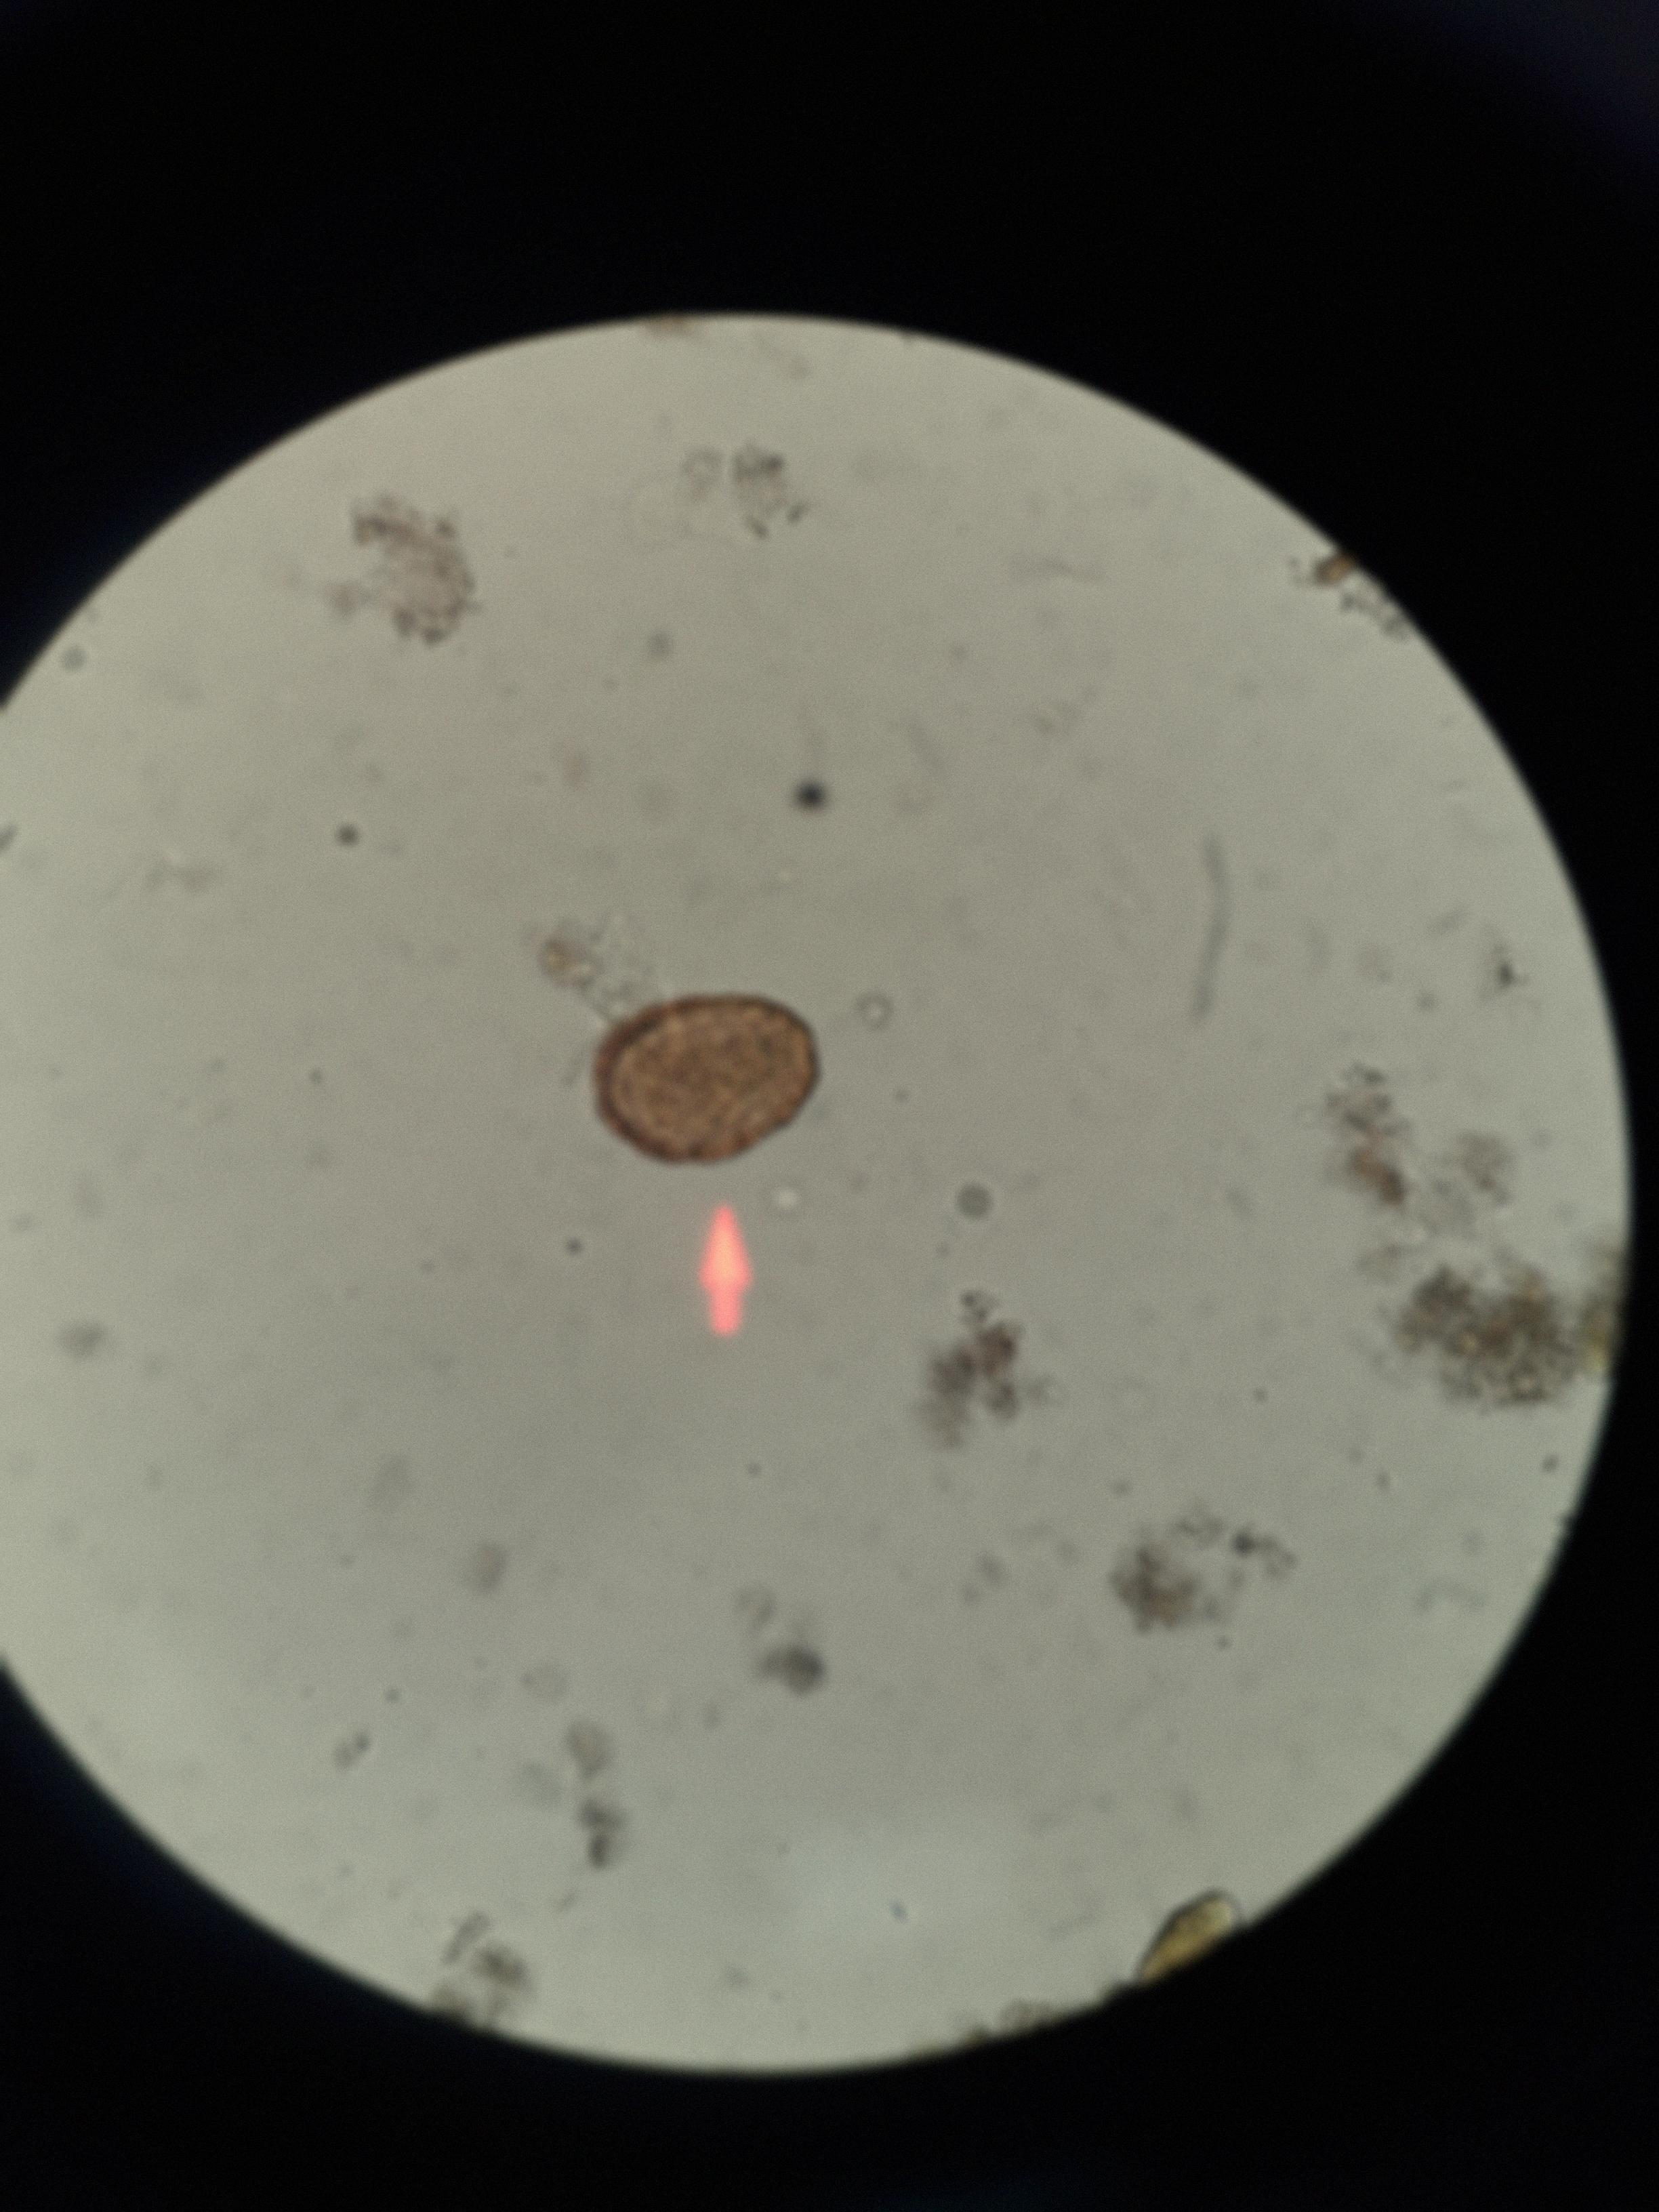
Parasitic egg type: Ascaris lumbricoides